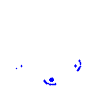
Particle: pion